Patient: sex M, age 64
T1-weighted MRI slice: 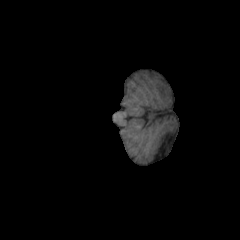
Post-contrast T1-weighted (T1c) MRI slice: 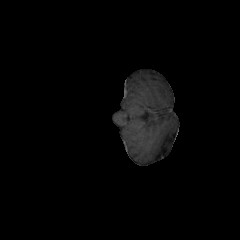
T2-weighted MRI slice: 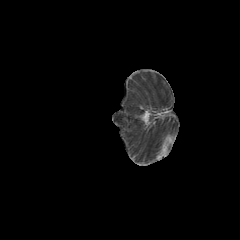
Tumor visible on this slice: no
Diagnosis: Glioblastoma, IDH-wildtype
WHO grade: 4